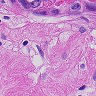
Metastatic tissue present: yes